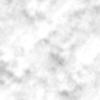
Label: no_change